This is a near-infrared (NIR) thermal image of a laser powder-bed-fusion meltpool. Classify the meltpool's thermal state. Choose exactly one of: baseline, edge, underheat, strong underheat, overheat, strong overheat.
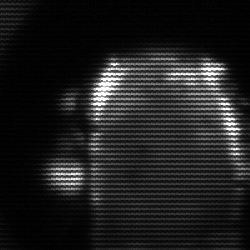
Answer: baseline